Question: I have been trying to implement NIPhotoAlbumScrollView <URL>
'''
AlbumViewController.h
@interface AlbumViewController : NIToolbarPhotoViewController <NIPhotoAlbumScrollViewDataSource>
{
NSMutableArray* photoInformation;
}
@end
#import "AlbumViewController.h"
@implementation AlbumViewController
#pragma mark - View lifecycle
// Implement loadView to create a view hierarchy programmatically, without using a nib.
- (void)loadView
{
photoInformation = [[NSMutableArray alloc] init];
for(int i=0; i<2; i++)
{
NSString* originalImageSource = @"Photo001.jpg";
NSString* thumbnailImageSource = @"img1.jpg";
NSDictionary* prunedPhotoInfo = [NSDictionary dictionaryWithObjectsAndKeys:
originalImageSource, @"originalSource",
thumbnailImageSource, @"thumbnailSource",
nil];
[photoInformation addObject:prunedPhotoInfo];
}
self.photoAlbumView.dataSource = self;
self.title = NSLocalizedString(@"Loading...", @"Navigation bar title - Loading a photo album");
[self.navigationController setNavigationBarHidden:NO];
[self.photoAlbumView reloadData];
}
'''
Edit
Not working means - It does not load images and not even show loading image
'''
self.photoAlbumView.loadingImage = [UIImage imageWithContentsOfFile:
NIPathForBundleResource(nil, @"img1.jpg")];
'''

The - (NSInteger)numberOfPagesInPagingScrollView:(NIPagingScrollView *)pagingScrollView or any other methods are not being called.
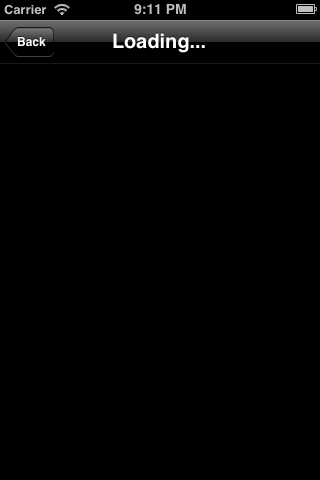
Answer: I forgot to add [super loadView] at the beginning of the loadView method.
'''
// Implement loadView to create a view hierarchy programmatically, without using a nib.
- (void)loadView
{
[super loadView];
photoInformation = [[NSMutableArray alloc] init];
for(int i=0; i<2; i++)
{
NSString* originalImageSource = @"Photo001.jpg";
NSString* thumbnailImageSource = @"img1.jpg";
NSDictionary* prunedPhotoInfo = [NSDictionary dictionaryWithObjectsAndKeys:
originalImageSource, @"originalSource",
thumbnailImageSource, @"thumbnailSource",
nil];
[photoInformation addObject:prunedPhotoInfo];
}
self.photoAlbumView.dataSource = self;
self.title = NSLocalizedString(@"Loading...", @"Navigation bar title - Loading a photo album");
[self.navigationController setNavigationBarHidden:NO];
[self.photoAlbumView reloadData];
}
'''